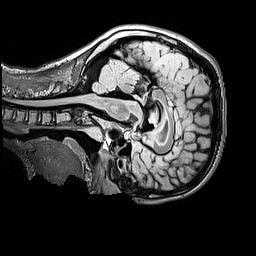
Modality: FLAIR
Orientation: sagittal
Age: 11
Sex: male
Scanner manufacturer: siemens
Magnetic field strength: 3 T
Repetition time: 5 s
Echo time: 0.388 s